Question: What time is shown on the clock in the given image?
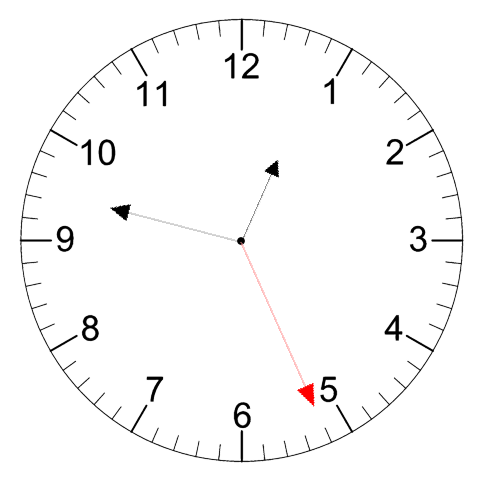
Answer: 12:47:26